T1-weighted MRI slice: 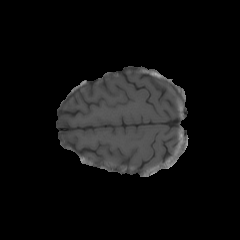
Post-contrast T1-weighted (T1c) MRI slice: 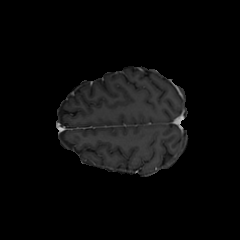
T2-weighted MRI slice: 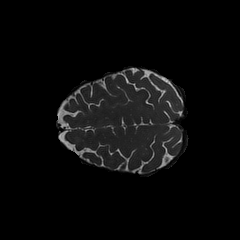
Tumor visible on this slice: no